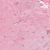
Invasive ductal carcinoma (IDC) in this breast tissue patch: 0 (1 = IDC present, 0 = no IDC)